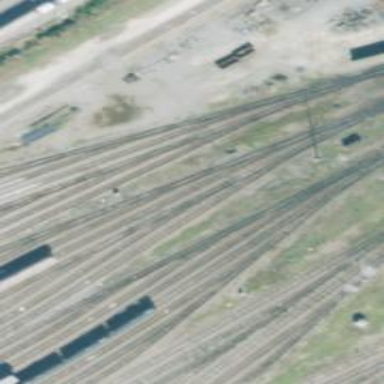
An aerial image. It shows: Railway yard used for servicing trains.